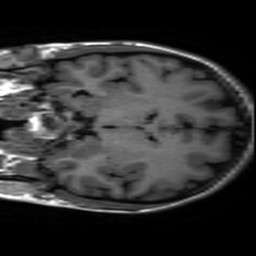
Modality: inplaneT1
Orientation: coronal
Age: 20
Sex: female
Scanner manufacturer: ge
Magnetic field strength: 3 T
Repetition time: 2.499 s
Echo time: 0.02513 s